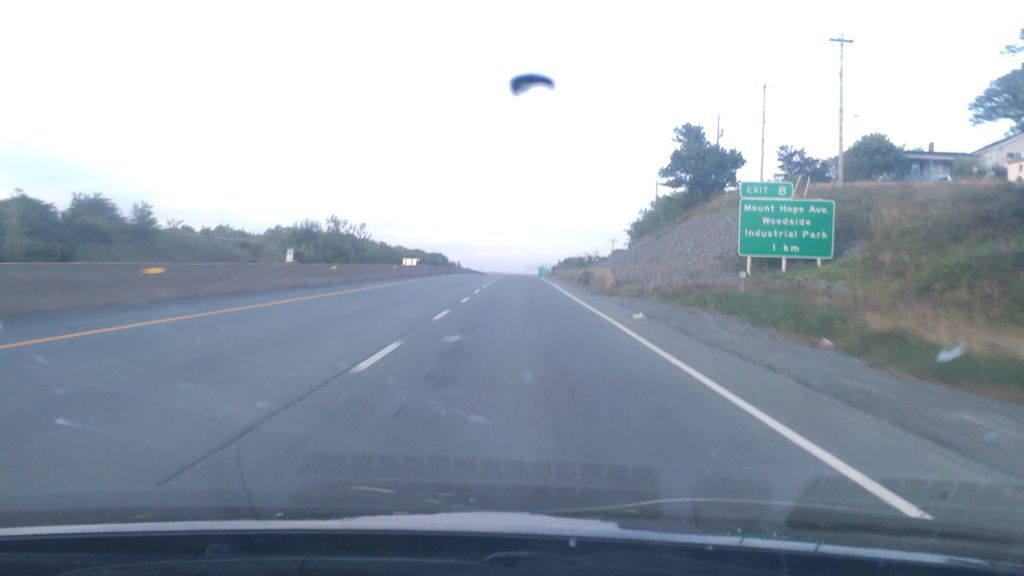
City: halifax